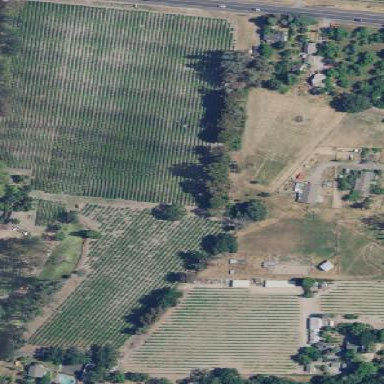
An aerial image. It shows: Vineyard growing grapes.